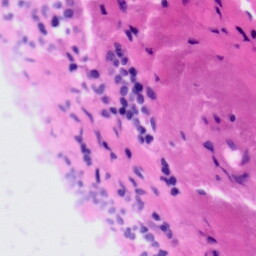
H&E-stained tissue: Tonsil